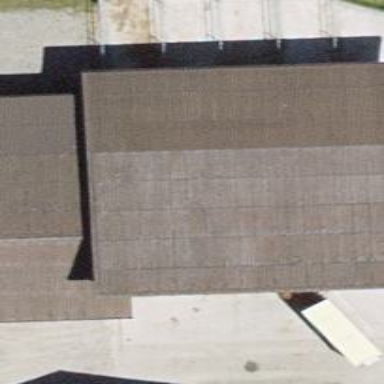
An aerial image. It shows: Stable building with gabled brown roof.